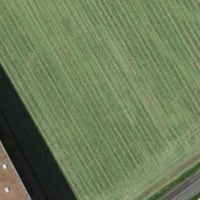
EUNIS habitat code: 52
Species observed at this site:
Milvus milvus